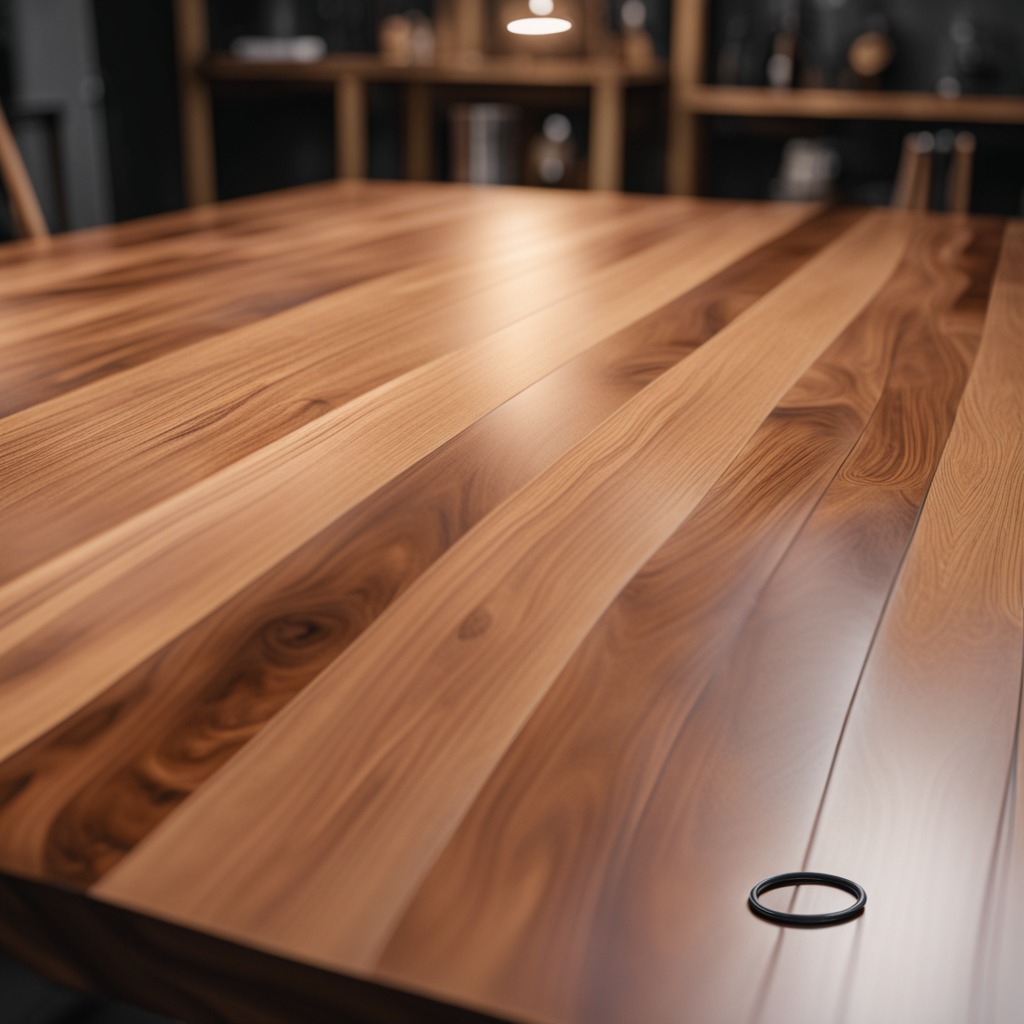
A rubber O-ring is lying on a wooden table in a carpentry studio.